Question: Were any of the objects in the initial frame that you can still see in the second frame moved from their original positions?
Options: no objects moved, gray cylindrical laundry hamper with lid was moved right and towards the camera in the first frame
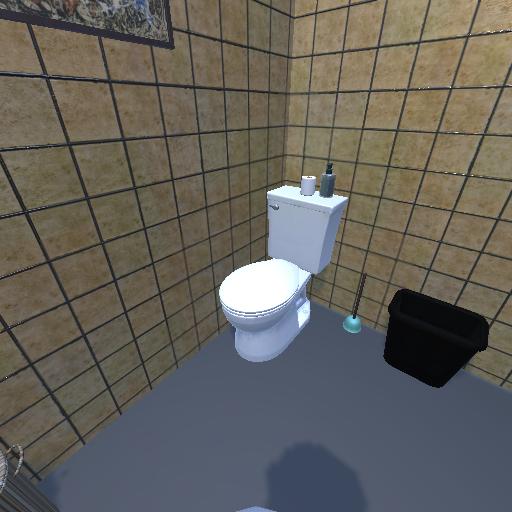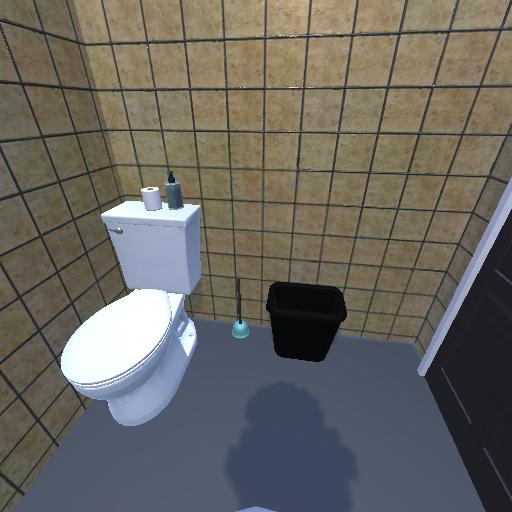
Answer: no objects moved